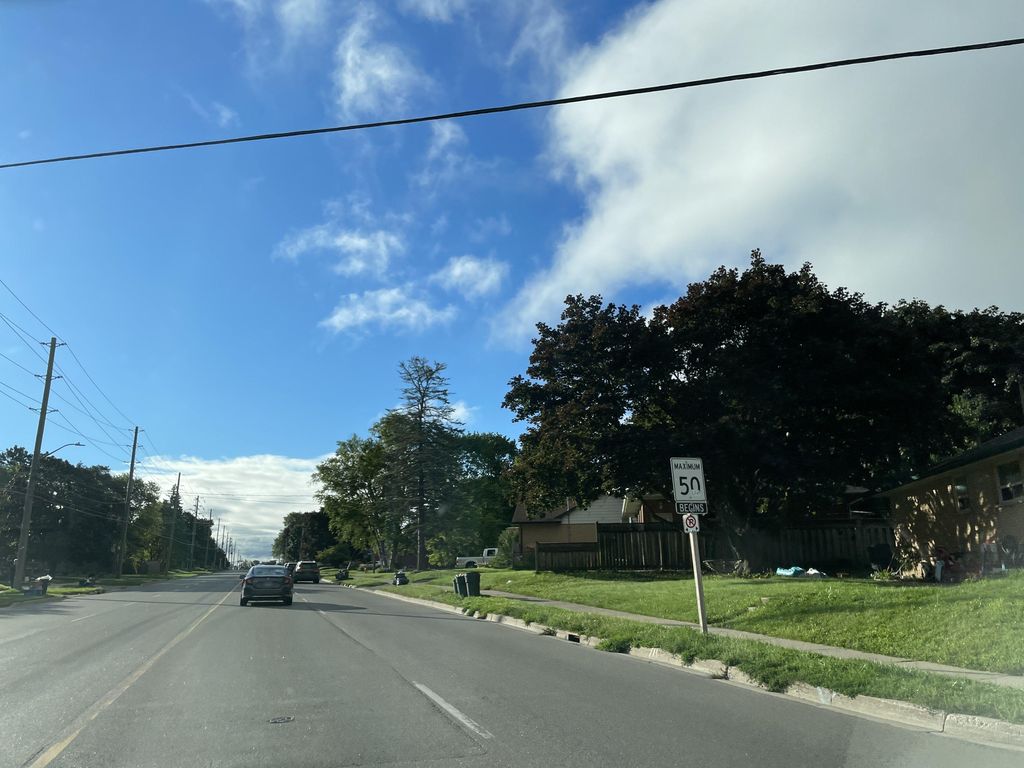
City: kitchener-waterloo